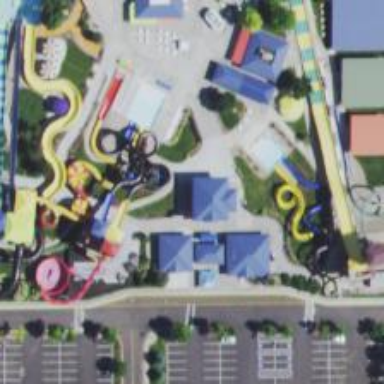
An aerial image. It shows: Water slide attraction.